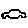
Label: car